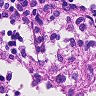
Metastatic tissue present: no